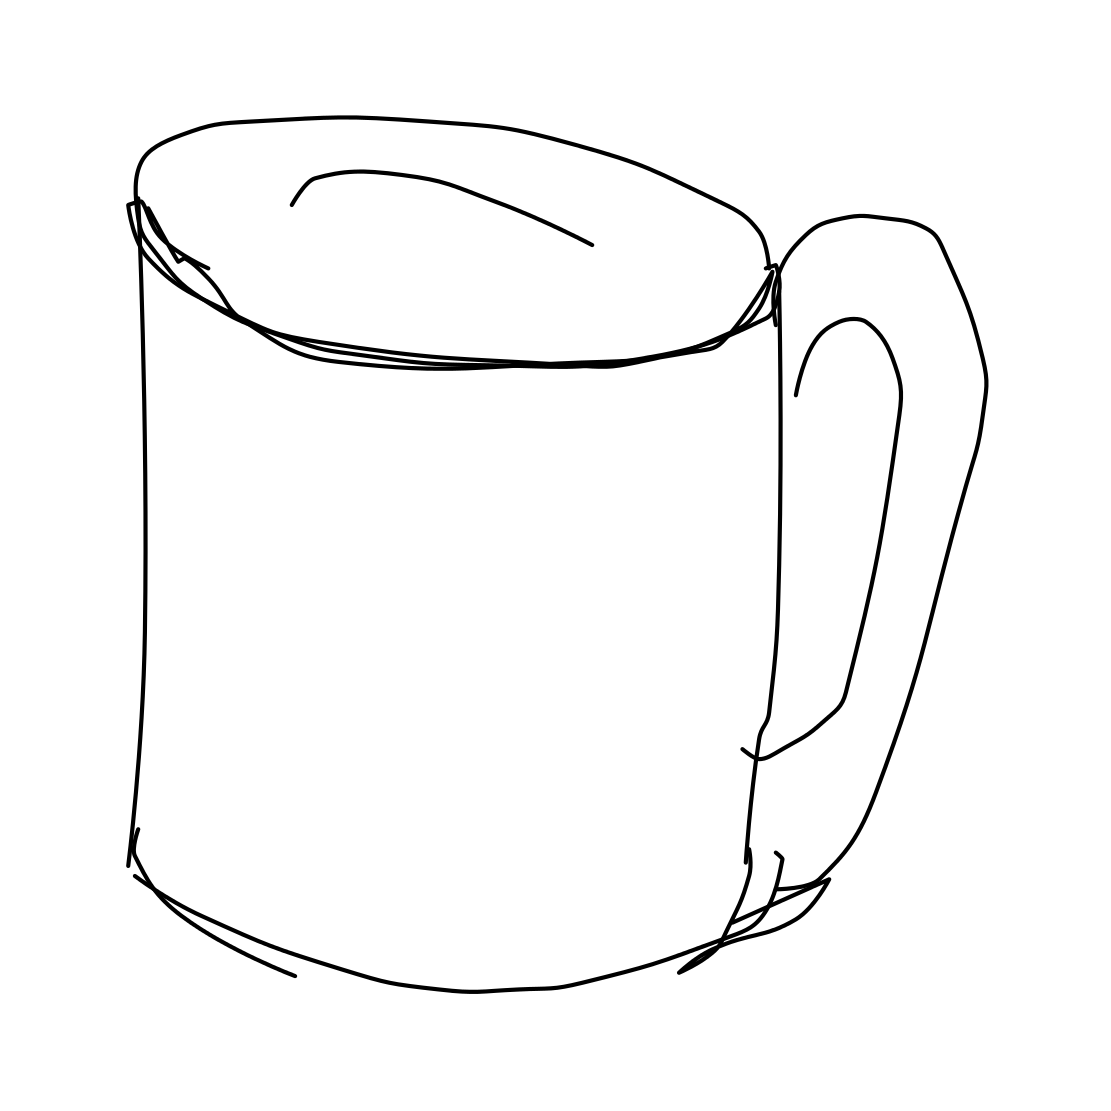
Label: mug